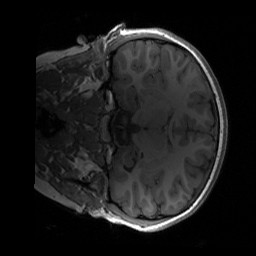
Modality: T1w
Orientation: coronal
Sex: female
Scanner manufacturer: siemens
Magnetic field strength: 3 T
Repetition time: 1.9 s
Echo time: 0.00243 s